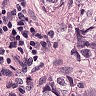
Metastatic tissue present: yes